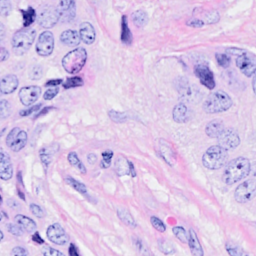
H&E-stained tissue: Breast